Field crop: maize
Growth stage: 2
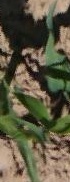
Species: maize